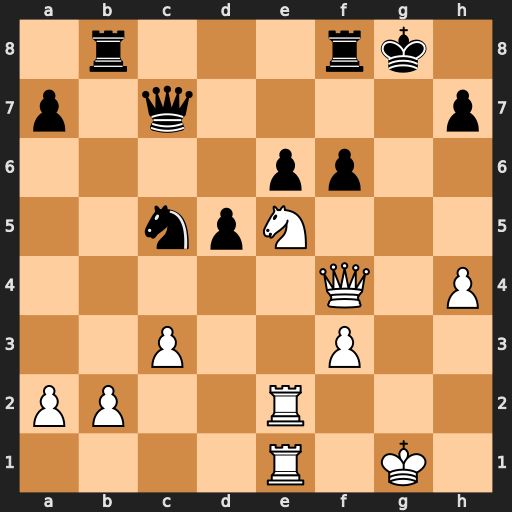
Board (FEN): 1r3rk1/p1q4p/4pp2/2npN3/5Q1P/2P2P2/PP2R3/4R1K1
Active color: w
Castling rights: -
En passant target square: -
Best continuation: Rg2+ Kh8 Ng6+ hxg6 Qxc7